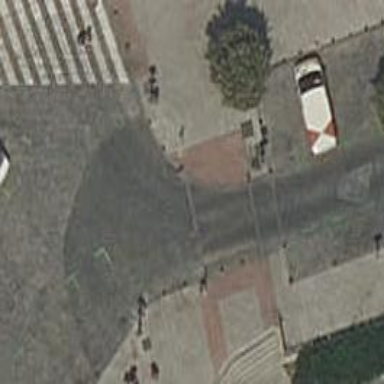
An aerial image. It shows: Uncontrolled crossing on the road.